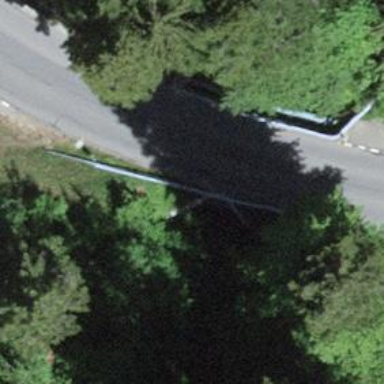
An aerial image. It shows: Tertiary road passing over bridge.